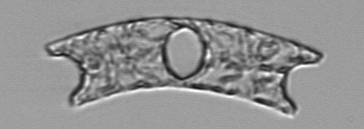
Label: Eucampia